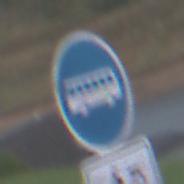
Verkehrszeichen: Busssonderstreifen
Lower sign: EinspurigeFahrzeugeFrei2
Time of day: SunriseSunset
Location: Outdoor (RoadRail)
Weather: PartlyCloudy
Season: NotSpecified
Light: Natural